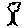
Label: tree